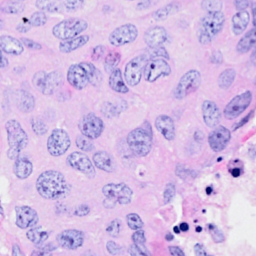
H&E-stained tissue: Breast